Question: We use bootstrap 2 button dropdown in fluid grid, and because the label of button dropdown is kind of long.
We would like this button like normal button in narrow screen. Example below: the first button is button dropdown and the second is normal button. The second is scaled as expected but the first is not.

The code:
'''
<div class="container-fluid">
<div class="row-fluid">
<div class="span12">
<div class="btn-group">
<a class="btn btn-primary dropdown-toggle" data-toggle="dropdown" href="#">
Download Rate Letter word1 word2 word3 word4
<span class="caret"></span>
</a>
<ul class="dropdown-menu">
<li> <a href="#">PDF Format</a>
</li>
<li> <a href="#">Excel Format</a>
</li>
</ul>
</div>
</div>
<div class="span12">
<button class="btn btn-primary">Download Rate Letter word1 word2 word3 word4</button>
</div>
</div>
</div>
'''
Is there any way to work around?
<URL>
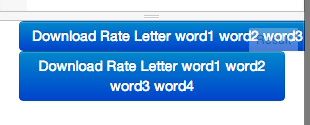
Answer: I would prefer not customizing bootstrap with 'btn-group-justify':
'''
<div class="btn-group btn-group-justify">
....
</div>
'''
jsFiddler: <URL>